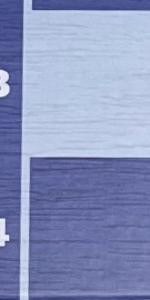
Label: Empty